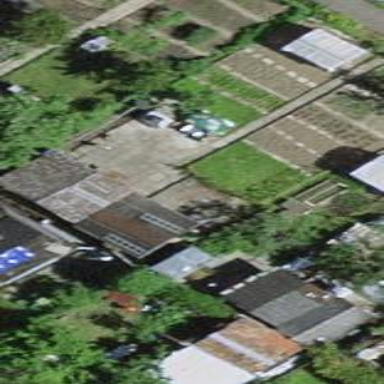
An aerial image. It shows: Allotment house.